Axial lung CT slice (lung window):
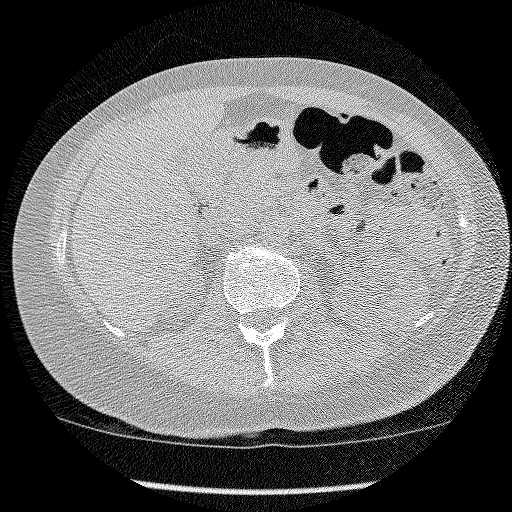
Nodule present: no